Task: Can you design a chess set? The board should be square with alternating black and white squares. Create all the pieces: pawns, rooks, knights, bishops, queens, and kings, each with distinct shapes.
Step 1839:
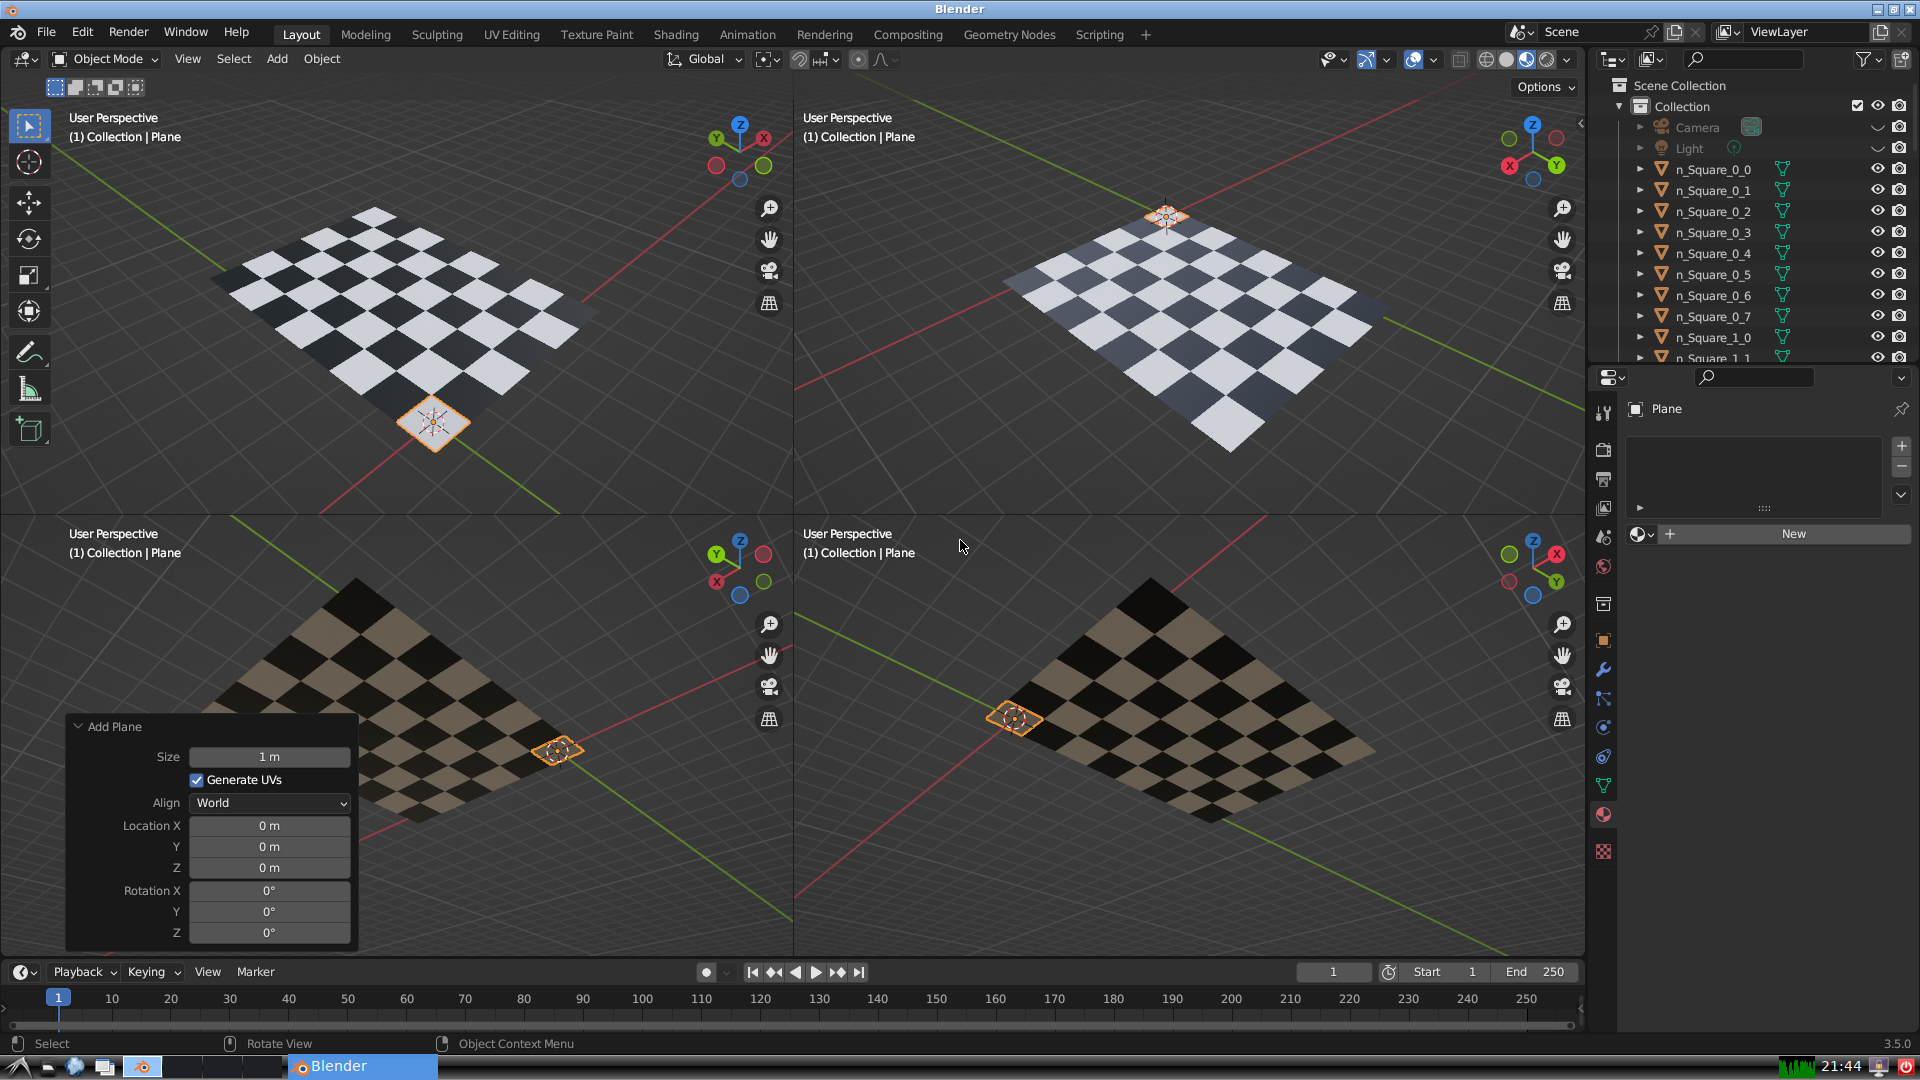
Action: {"key_press": ['Ctrl, Home']}